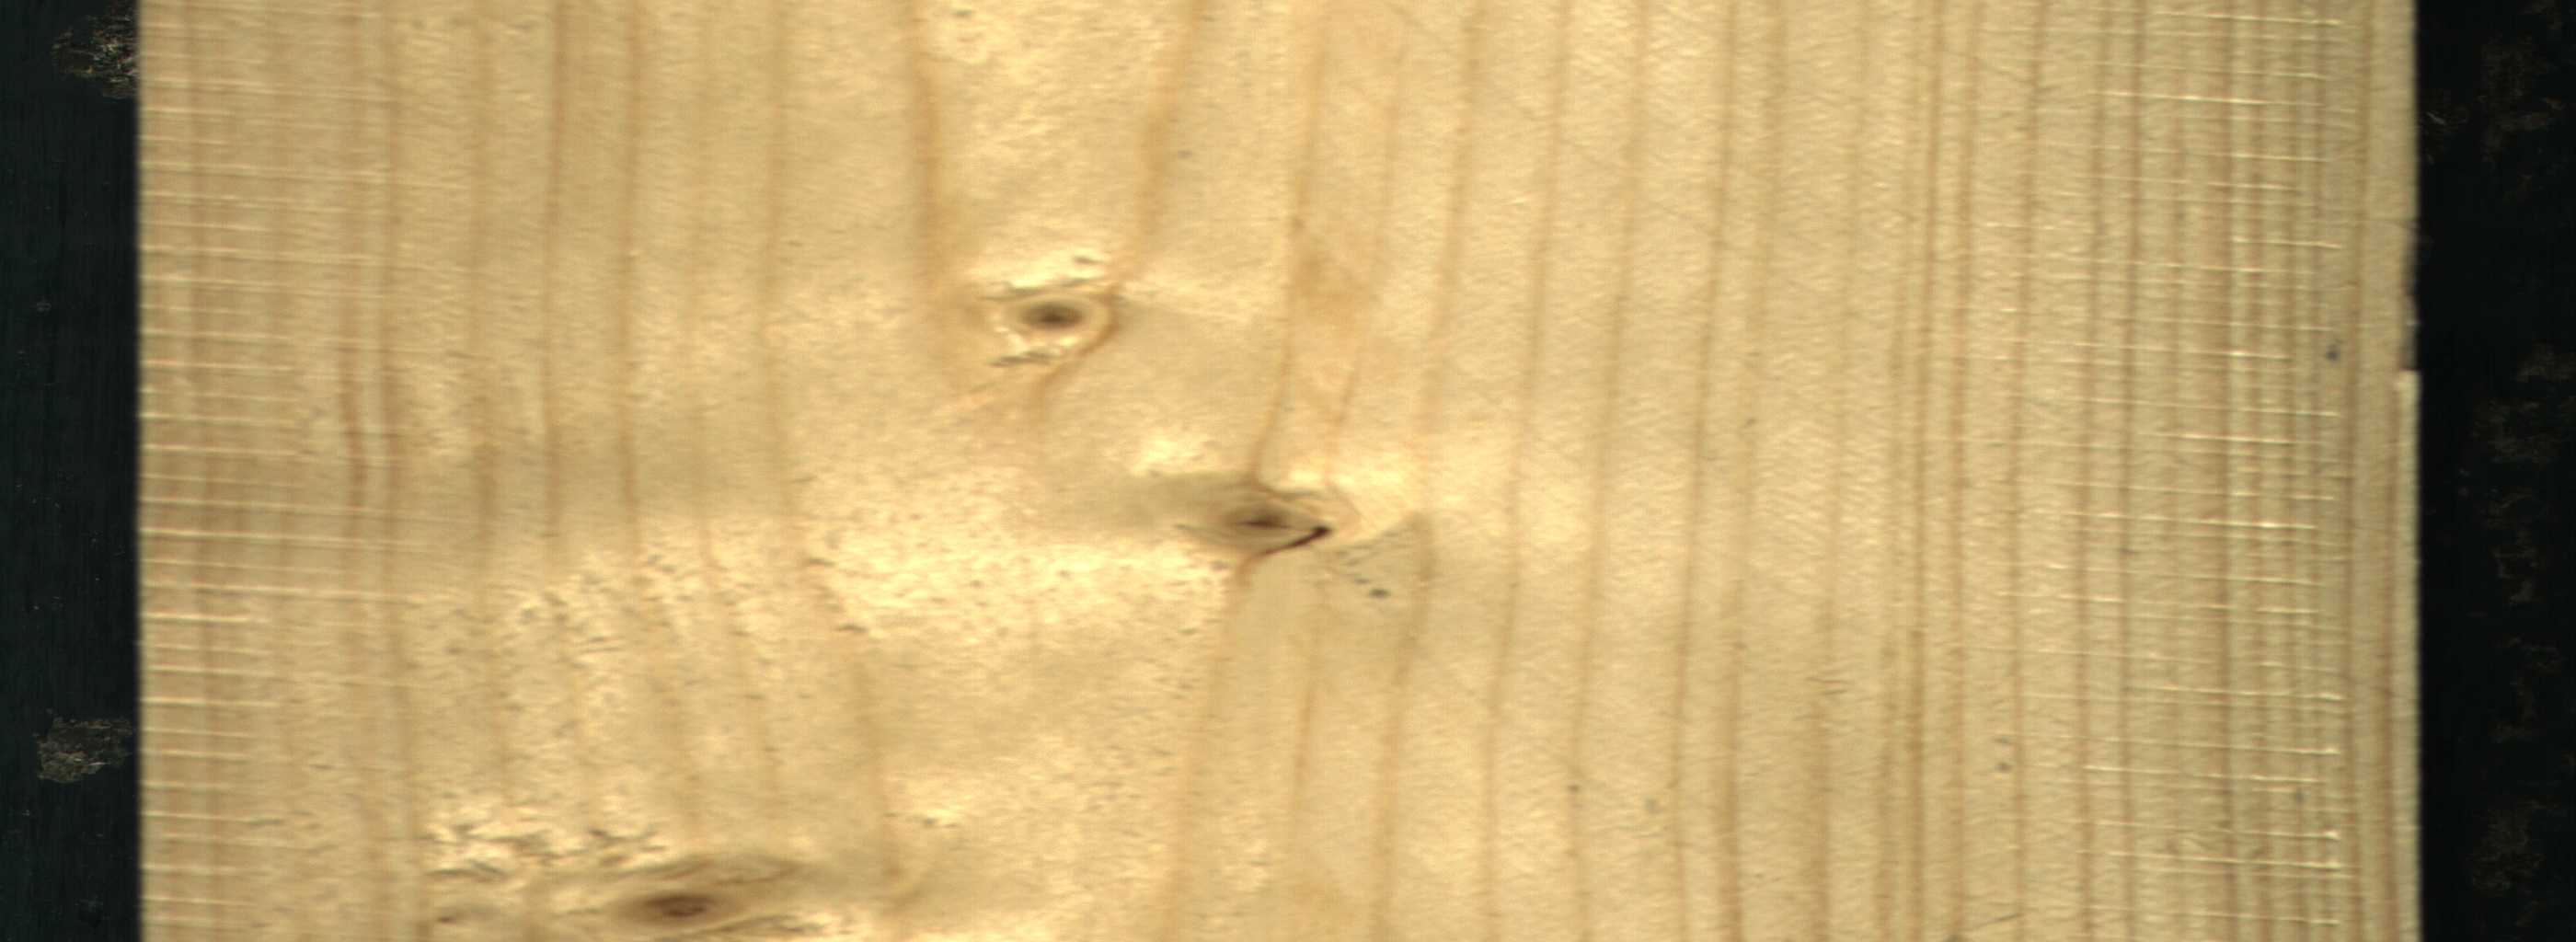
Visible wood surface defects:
knot_with_crack
Live_Knot
Live_Knot